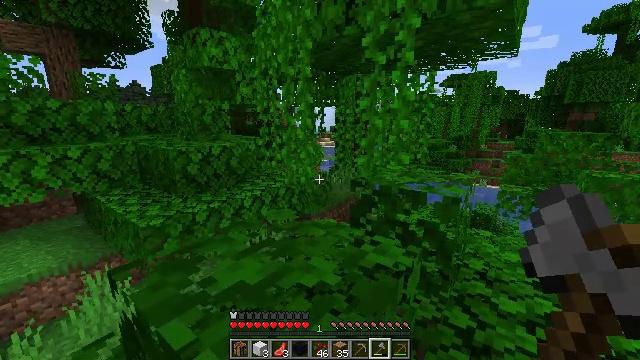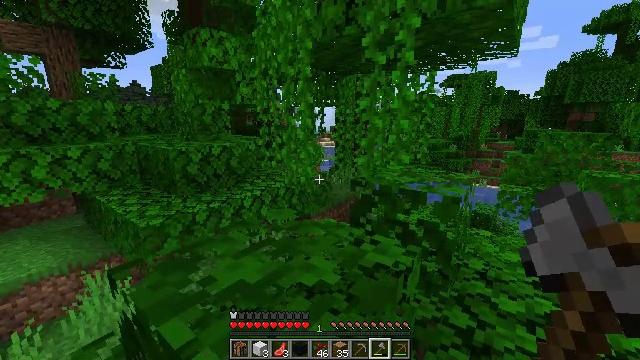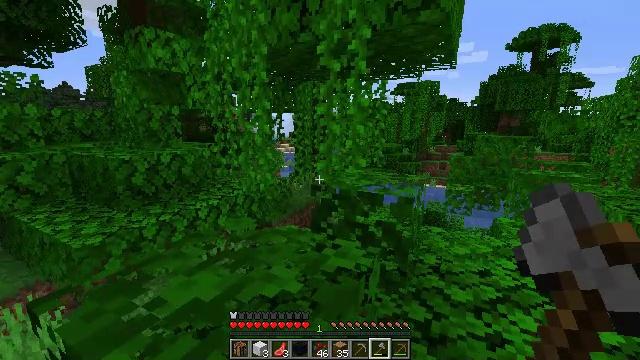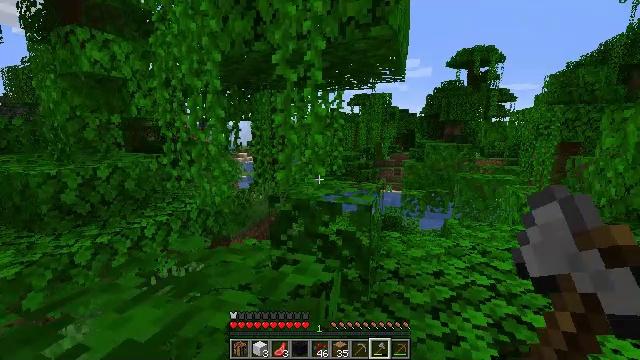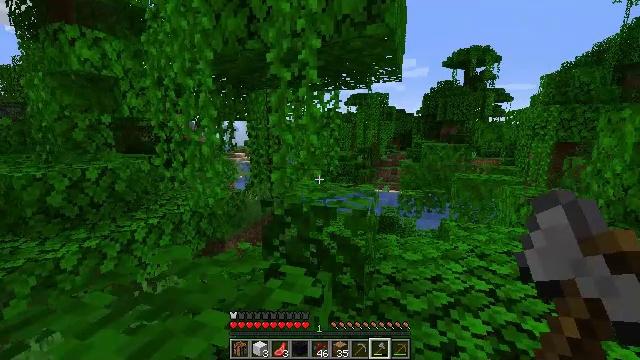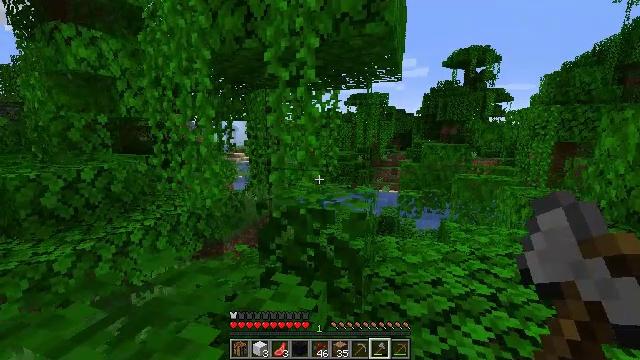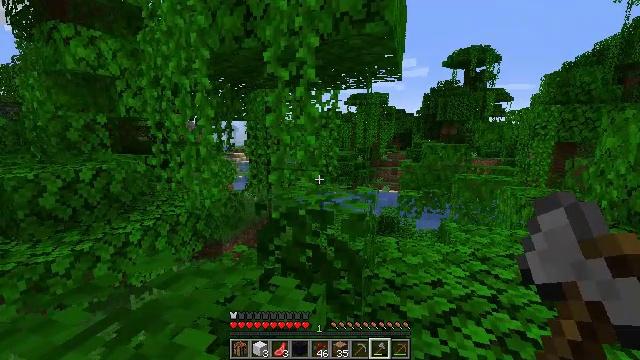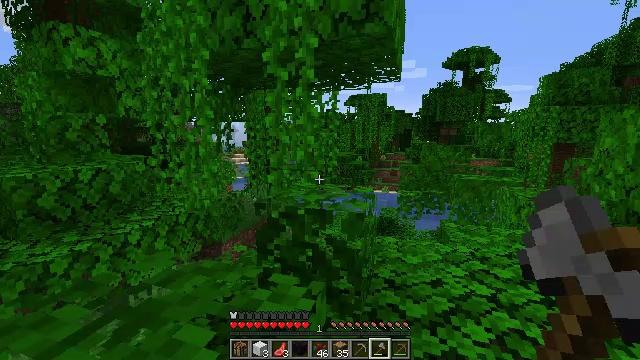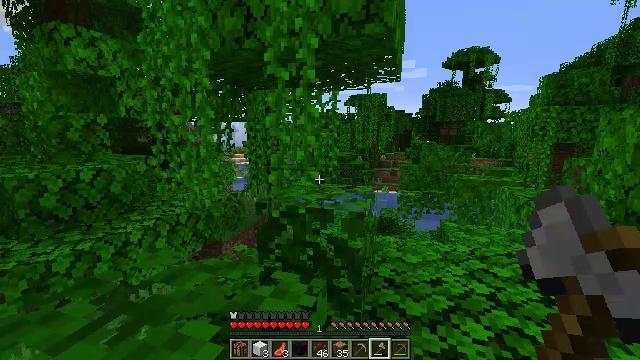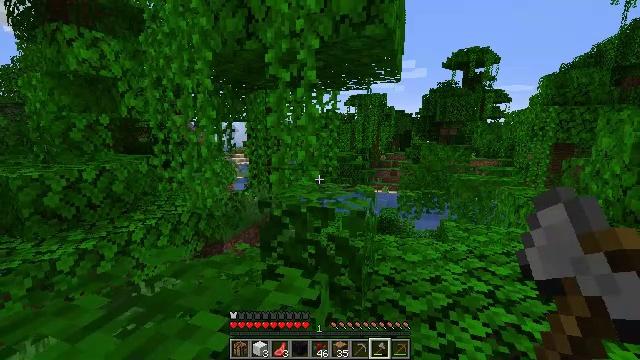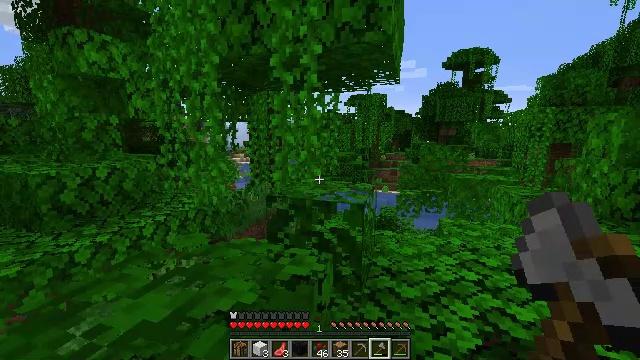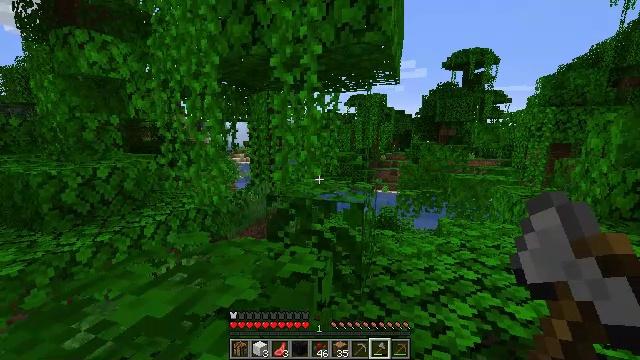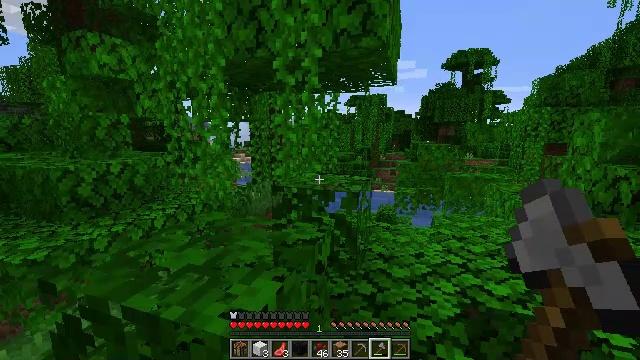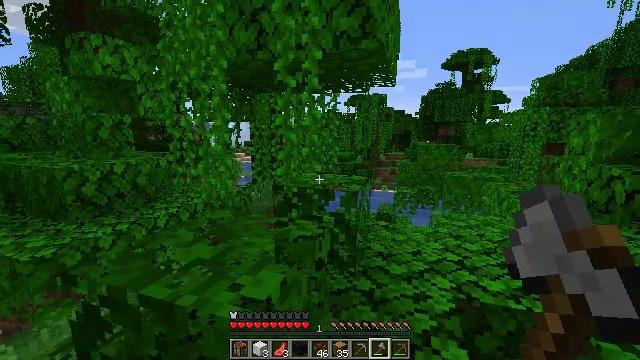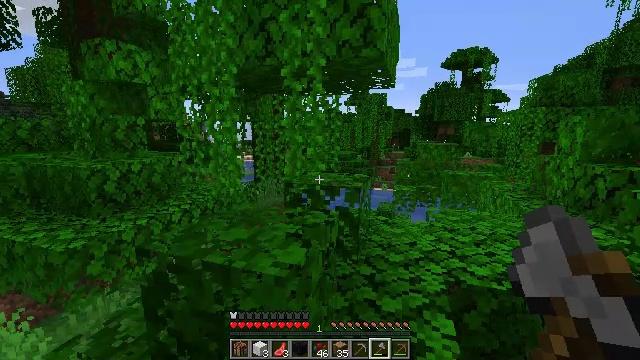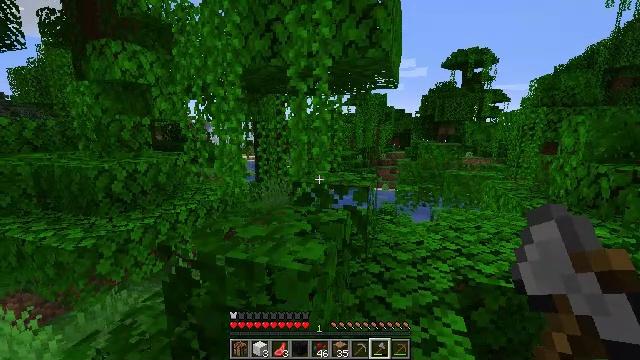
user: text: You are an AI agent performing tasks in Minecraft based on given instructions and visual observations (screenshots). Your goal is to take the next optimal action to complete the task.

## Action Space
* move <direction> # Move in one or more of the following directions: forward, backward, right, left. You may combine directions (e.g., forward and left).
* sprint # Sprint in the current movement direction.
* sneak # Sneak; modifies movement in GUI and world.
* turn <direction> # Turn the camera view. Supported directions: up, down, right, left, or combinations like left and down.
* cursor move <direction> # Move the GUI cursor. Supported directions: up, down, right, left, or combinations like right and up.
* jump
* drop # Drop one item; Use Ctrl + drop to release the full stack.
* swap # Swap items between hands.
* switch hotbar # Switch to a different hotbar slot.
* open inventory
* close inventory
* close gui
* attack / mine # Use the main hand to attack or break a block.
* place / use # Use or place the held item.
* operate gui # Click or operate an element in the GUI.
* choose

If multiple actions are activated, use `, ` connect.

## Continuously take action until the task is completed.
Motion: motion action
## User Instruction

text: Break the jungle leaves with your hand or shears.
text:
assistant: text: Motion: move forward and move left
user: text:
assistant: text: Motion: move forward and move left, turn right and up
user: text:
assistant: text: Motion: move forward and move left, turn right and up
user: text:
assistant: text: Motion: move forward and move left
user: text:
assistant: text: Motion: move forward and move left
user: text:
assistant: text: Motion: move left
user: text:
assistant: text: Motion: move left
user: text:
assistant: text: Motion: move left
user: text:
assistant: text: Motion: move back and move left
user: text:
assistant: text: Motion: move back
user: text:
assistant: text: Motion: move back
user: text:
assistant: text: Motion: move back
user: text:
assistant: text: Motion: move back
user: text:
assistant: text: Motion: move back and move left
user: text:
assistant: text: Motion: move forward and move left
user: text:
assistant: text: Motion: move forward and move left
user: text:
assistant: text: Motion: move forward and move left
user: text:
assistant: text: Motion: move left, turn left
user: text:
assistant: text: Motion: move forward and move left, turn left and down
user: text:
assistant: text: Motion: move forward and move left, turn left and down
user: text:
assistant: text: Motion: move forward and move left, turn left and down
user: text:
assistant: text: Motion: move forward and move left, turn left and down
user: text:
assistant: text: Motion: move forward and move left, turn left
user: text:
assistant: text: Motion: move forward and move left
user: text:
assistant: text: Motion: move forward and move left
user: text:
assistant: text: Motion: move forward and move left
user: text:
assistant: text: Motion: move forward
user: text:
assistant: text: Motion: move forward, turn left and down
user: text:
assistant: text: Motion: move forward, turn left and down
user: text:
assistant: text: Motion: move forward, turn left and down